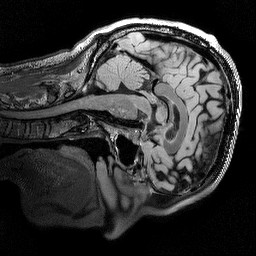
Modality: T2w
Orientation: sagittal
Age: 45
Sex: male
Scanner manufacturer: siemens
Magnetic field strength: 3 T
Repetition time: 5 s
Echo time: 0.386 s